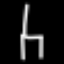
Label: chair